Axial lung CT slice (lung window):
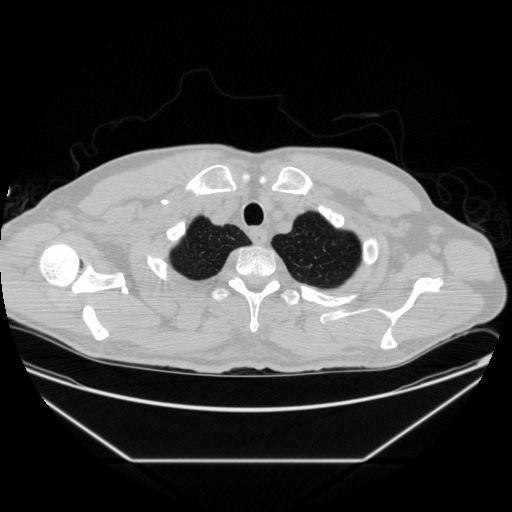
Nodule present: no